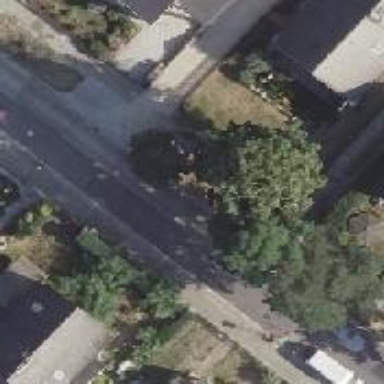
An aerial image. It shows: Avenue of deciduous broadleaved trees.